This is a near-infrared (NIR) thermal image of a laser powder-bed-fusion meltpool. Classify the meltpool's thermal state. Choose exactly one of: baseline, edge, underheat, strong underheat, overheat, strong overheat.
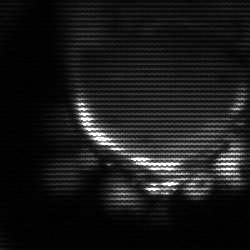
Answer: edge